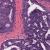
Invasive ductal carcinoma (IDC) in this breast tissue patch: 0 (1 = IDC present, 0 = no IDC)